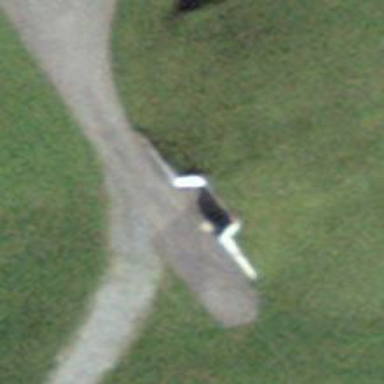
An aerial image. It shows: Military bunker for protection and defense.